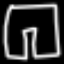
Label: pants